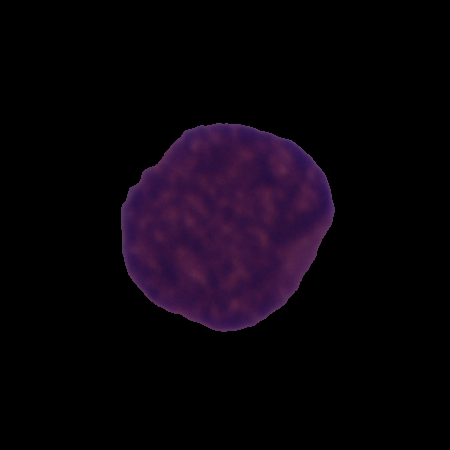
Label: cancer